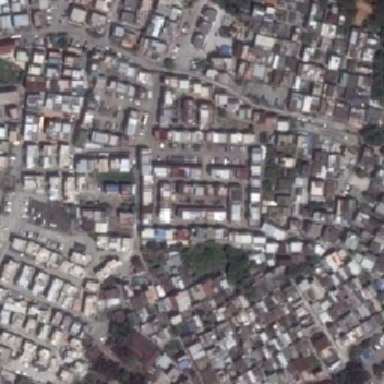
The area is very wide .